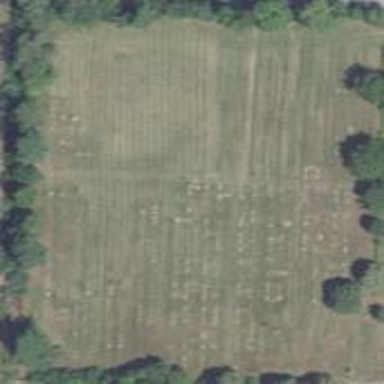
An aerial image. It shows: Cemetery.